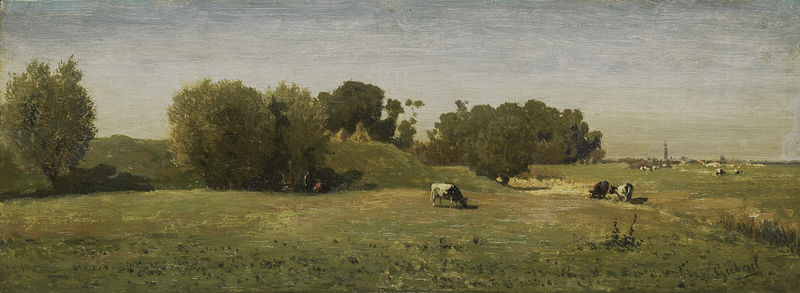
Titel: Landschap bij Abcoude
Künstler: Paul Joseph Constantin Gabriël
Standort: Amsterdam
Institution: Rijksmuseum
Schlagwörter: himmel, bäume, grün, kirchturm, landschaft, stadt, gras, tier, tiere, wiese, architektur, kühe, natur, weide, büsche, turm, ruhig, sommer, dorf, tag, kuh, vegetation, idylle, essen, schwarz weiß, hallo, profan